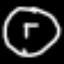
Label: clock